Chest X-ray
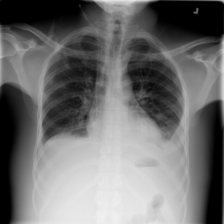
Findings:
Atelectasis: negative
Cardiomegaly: negative
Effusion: positive
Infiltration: positive
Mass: negative
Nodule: negative
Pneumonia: negative
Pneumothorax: negative
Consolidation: negative
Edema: negative
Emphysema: negative
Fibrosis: negative
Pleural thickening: negative
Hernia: negative